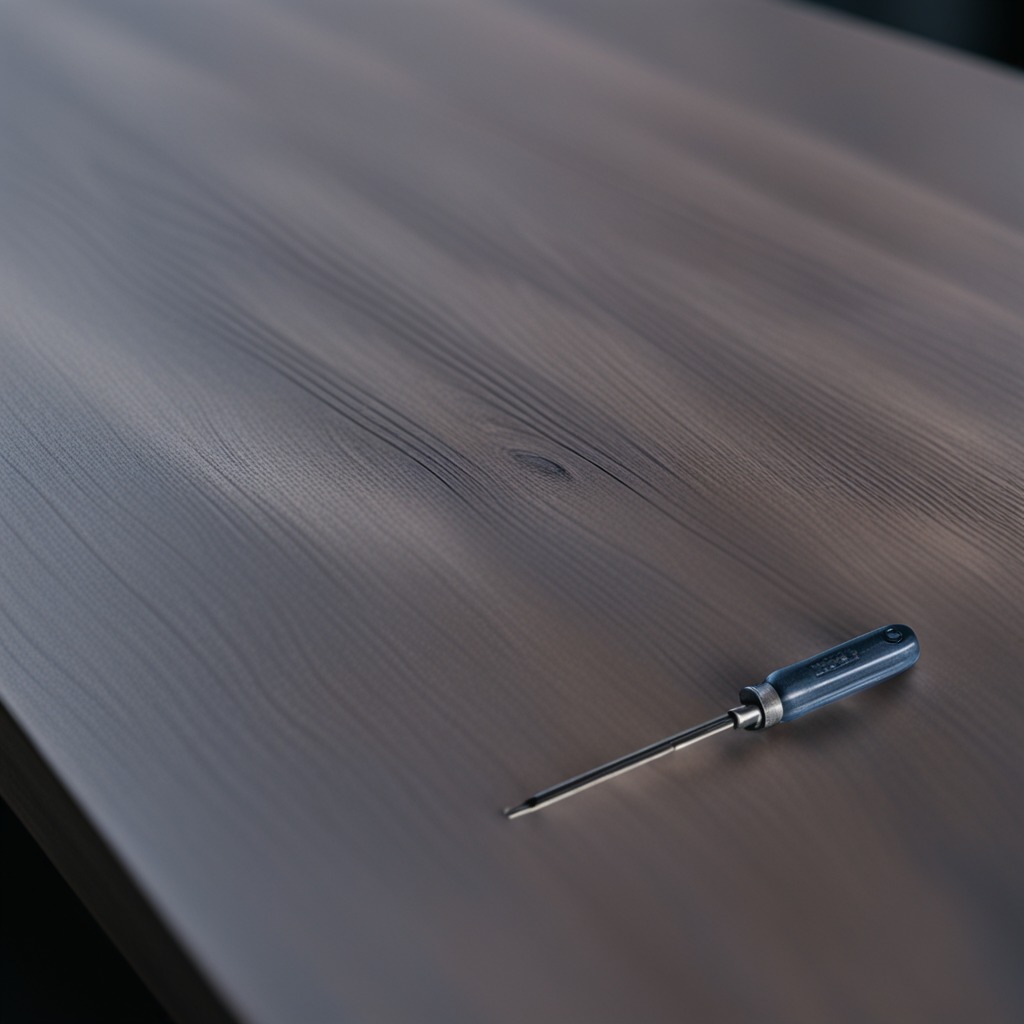
A screwdriver is lying on the old table with faint burn marks in a small garage at twilight.